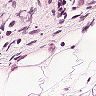
Metastatic tissue present: yes